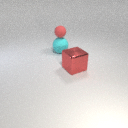
small red rubber sphere above large cyan rubber sphere